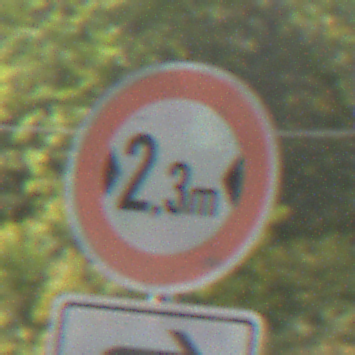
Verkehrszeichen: TatsaechlicheBreite2Komma3
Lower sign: RichtungsangabeDurchPfeile5
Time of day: MorningAfternoon
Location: Outdoor (Suburban)
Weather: Clear
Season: NotSpecified
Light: Natural